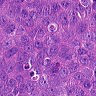
Metastatic tissue present: yes